Interaction volume radius: 5 \u00c5
Interaction volume height: 25 \u00c5
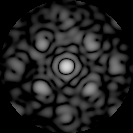
Disorder parameter: 0.5741